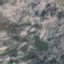
Land use / land cover class: HerbaceousVegetation